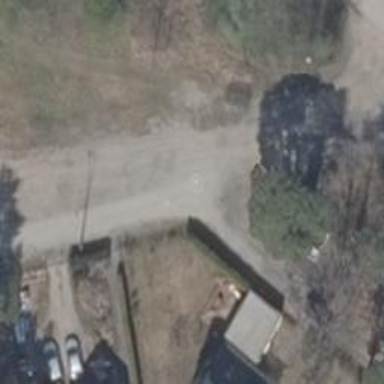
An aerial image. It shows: Residential road.